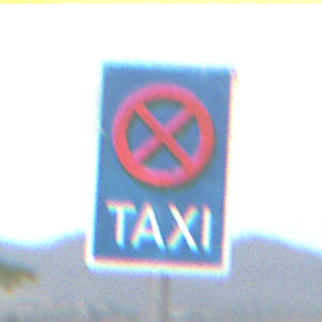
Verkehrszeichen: Taxenstand
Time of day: Midday
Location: Outdoor (Nature)
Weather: PartlyCloudy
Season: NotSpecified
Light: Natural